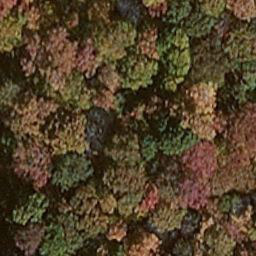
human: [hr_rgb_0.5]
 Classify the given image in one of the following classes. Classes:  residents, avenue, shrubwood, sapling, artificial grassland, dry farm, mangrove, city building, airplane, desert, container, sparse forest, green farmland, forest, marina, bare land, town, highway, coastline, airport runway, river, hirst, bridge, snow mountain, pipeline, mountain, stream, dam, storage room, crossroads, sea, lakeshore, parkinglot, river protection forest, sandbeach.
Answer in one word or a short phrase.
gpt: mangrove